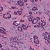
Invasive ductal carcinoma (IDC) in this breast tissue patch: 1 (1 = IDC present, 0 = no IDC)